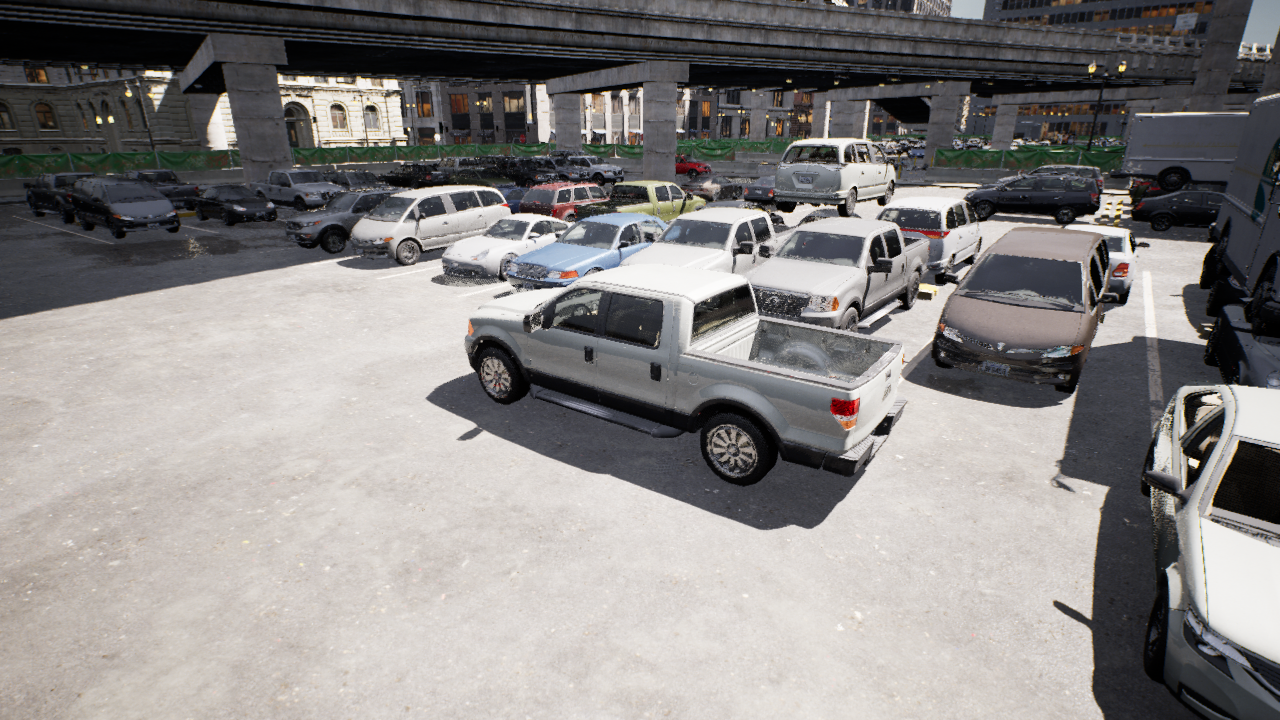
Venue: arterial
Lighting: clear day
Vehicle rig: pickup